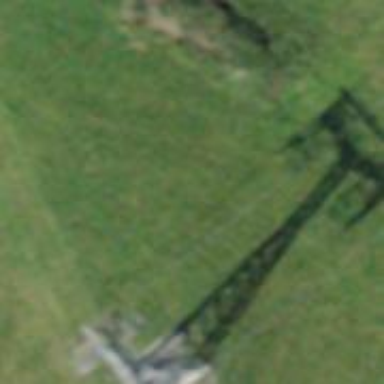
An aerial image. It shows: Pylon used for aerialway.